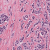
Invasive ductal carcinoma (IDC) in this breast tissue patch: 1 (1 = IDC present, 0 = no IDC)